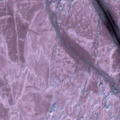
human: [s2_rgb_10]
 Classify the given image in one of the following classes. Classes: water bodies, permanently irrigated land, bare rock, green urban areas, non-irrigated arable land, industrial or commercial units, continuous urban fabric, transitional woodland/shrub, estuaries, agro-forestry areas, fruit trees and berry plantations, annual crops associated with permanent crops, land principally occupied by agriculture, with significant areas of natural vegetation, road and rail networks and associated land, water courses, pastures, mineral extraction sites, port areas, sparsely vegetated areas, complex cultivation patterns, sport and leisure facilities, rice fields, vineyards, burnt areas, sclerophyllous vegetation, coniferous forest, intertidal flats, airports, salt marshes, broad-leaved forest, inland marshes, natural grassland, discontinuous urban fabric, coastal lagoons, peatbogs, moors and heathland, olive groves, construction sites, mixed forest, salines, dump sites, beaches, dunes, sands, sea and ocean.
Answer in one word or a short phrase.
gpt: sea and ocean